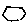
Label: hexagon